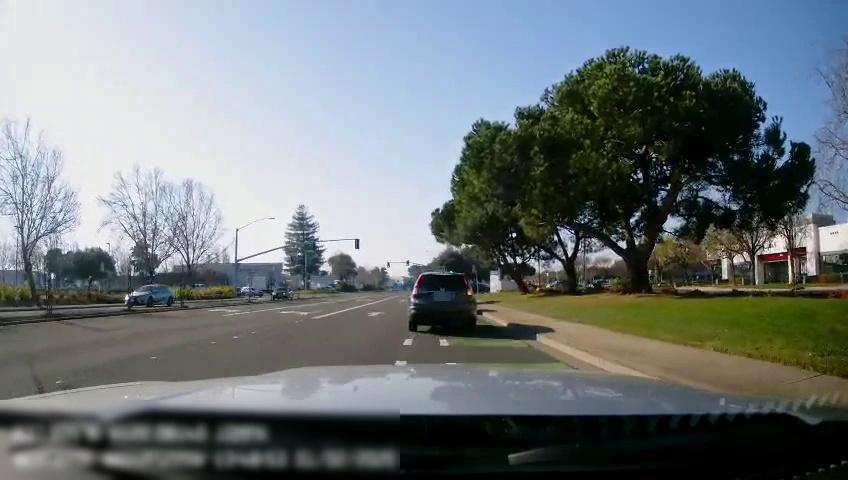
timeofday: Day
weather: Sunny
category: Drivable Space
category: Drivable Space
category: Vehicles | SUV
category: Vehicles | Car
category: Vehicles | Car
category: Vehicles | SUV
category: Lanes | Current Lane
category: Lanes | Alternate Lane
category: Lanes | Current Lane
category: Lanes | Alternate Lane
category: Lanes | Alternate Lane